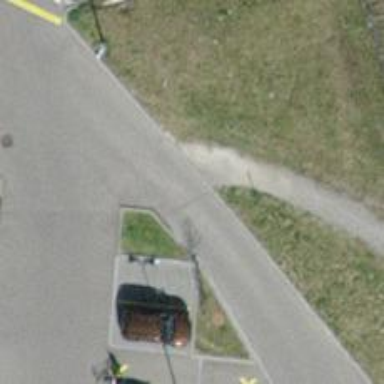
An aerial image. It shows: Raised kerb.